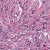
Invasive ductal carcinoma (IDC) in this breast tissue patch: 1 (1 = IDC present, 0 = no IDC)